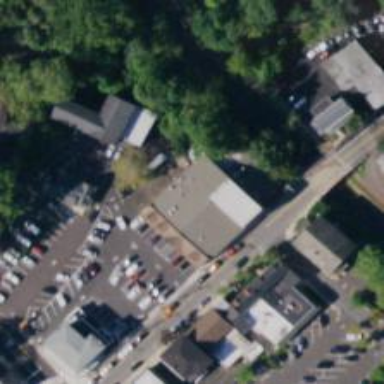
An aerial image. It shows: Pharmacy providing healthcare services.